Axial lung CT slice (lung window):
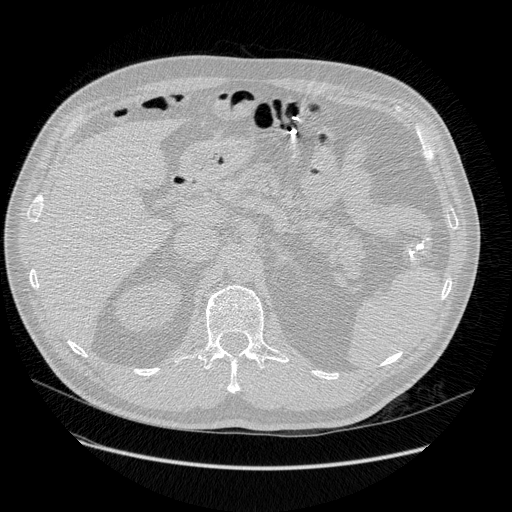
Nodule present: no